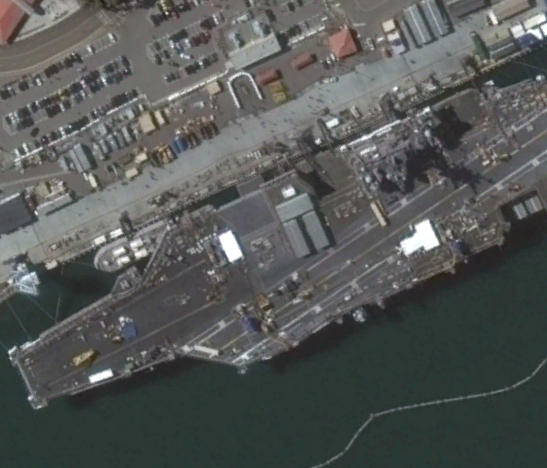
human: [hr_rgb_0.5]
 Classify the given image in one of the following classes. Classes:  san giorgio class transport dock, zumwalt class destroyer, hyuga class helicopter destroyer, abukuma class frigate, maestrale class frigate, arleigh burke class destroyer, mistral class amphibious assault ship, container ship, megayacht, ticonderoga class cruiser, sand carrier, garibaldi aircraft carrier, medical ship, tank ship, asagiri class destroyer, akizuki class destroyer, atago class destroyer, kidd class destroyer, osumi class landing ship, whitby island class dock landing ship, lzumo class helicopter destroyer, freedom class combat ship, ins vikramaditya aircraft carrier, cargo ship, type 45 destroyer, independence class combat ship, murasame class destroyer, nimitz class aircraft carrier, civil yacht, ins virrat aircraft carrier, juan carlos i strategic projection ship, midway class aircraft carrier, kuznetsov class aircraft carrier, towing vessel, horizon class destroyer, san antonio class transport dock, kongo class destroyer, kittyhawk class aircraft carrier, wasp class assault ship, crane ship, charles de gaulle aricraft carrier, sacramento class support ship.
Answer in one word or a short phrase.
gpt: Nimitz class aircraft carrier